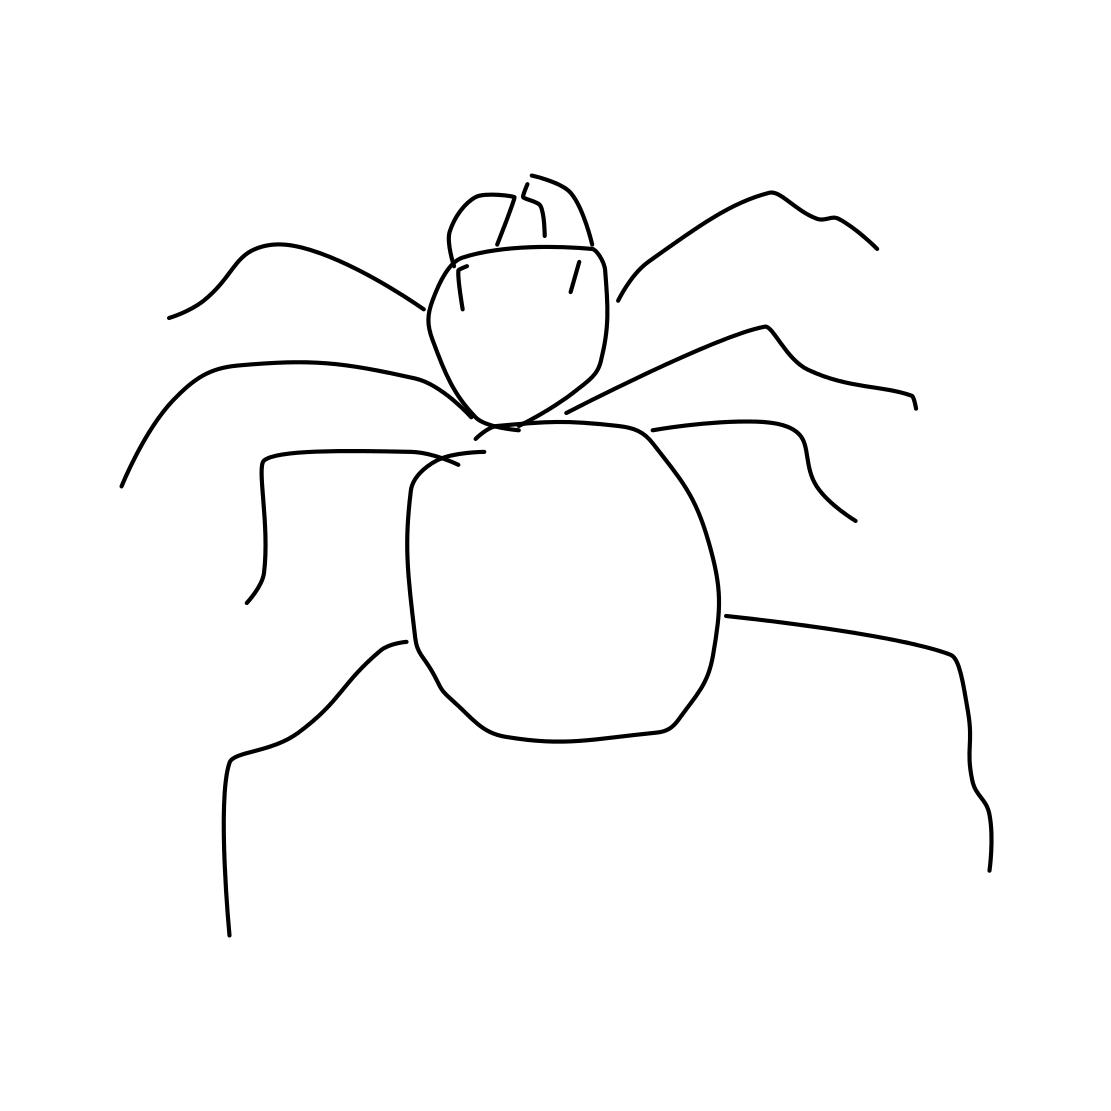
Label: spider